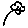
Label: flower